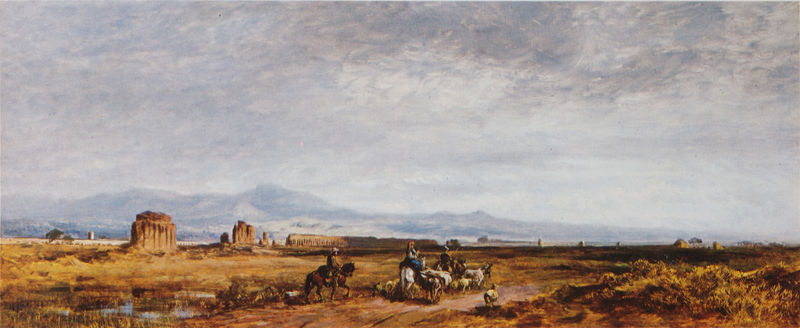
Titel: Campagna-Landschaft
Künstler: Eduard d. Ä. Schleich
Standort: München
Institution: Galerie Dr. Bühler
Schlagwörter: baum, berg, blau, felsen, gemälde, gruppe, himmel, mann, meer, vogel, wasser, wolken, bäume, fluss, frauen, gelb, grün, landschaft, menschen, ocker, see, stadt, teich, braun, bunt, frau, hell, hut, kleid, licht, männer, raum, strasse, säulen, weiss, ölbild, gras, hund, tiere, weg, wiese, wolke, leute, malerei, architektur, stein, steine, weit, bild, öl, bach, ebene, feld, ferne, gräser, horizont, häuser, hügel, kühe, natur, strauch, vieh, weite, büsche, flach, gebüsch, pfad, sträucher, land, personen, bauern, esel, pferd, pferde, reiter, reiten, sattel, schürze, küste, pfütze, italien, berge, fels, gebirge, öde, mauer, herde, kuh, vegetation, amerika, romantik, querformat, pastellfarben, strauss, tiefe, junge, steppe, flucht, panorama, karawane, ruine, schaf, antike, heide, heuhaufen, wolkig, ruinen, schlamm, sumpf, römer, himme, mauern, tümpel, lanschaft, pfer, reise, wanderer, griechenland, tempel, aquaedukt, gestrüpp, huhn, goethe, reisende, schafe, hirten, getupft, wanderung, wasserleitung, rottmann, ziegen, hühner, sizilien, pastorale, schafherde, wölkchen, campagna, flache, cowboys, prairie, önis, spegelung, woleken, runine, himmel grau, streucher, tümpek, greenhorn, reiner